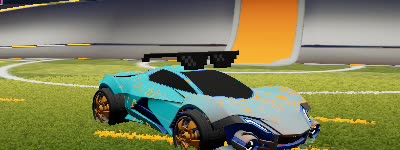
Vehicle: werewolf